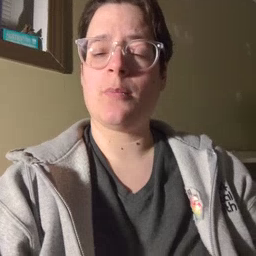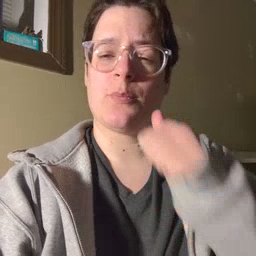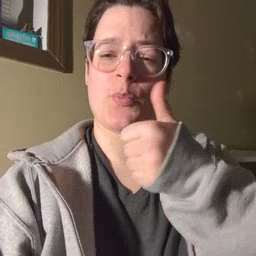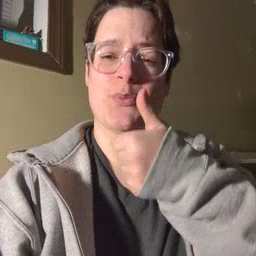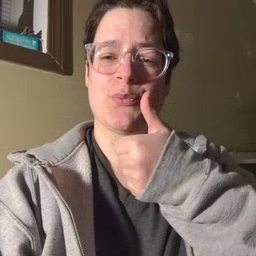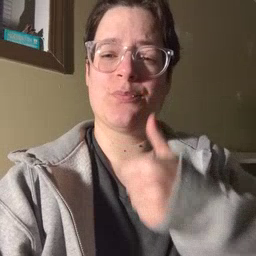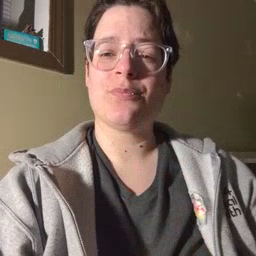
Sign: tomorrow